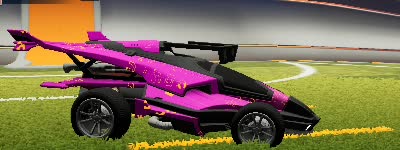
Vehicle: aftershock